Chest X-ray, PA view. Patient: 38 years old, sex F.
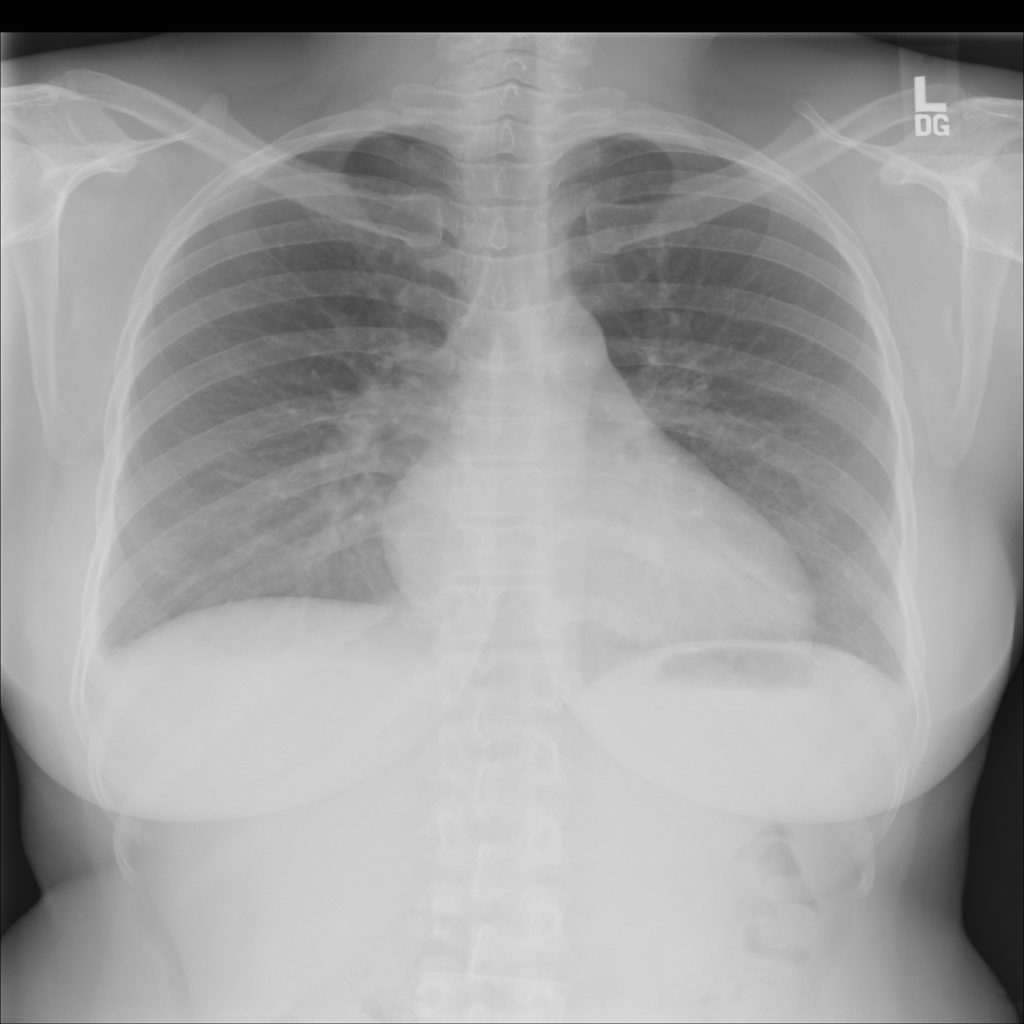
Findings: No Finding